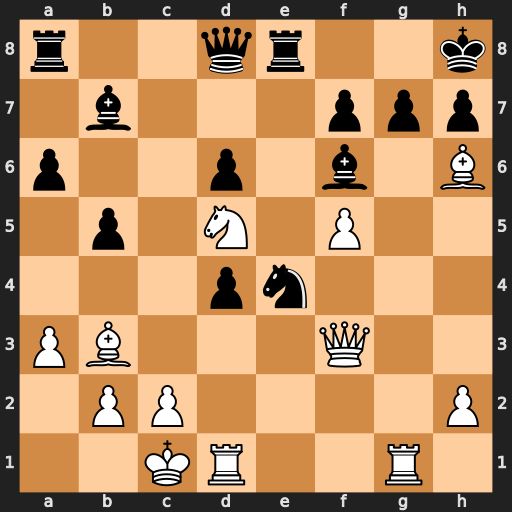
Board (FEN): r2qr2k/1b3ppp/p2p1b1B/1p1N1P2/3pn3/PB3Q2/1PP4P/2KR2R1
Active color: w
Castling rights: -
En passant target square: -
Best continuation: Nxf6 gxh6 Nxe8